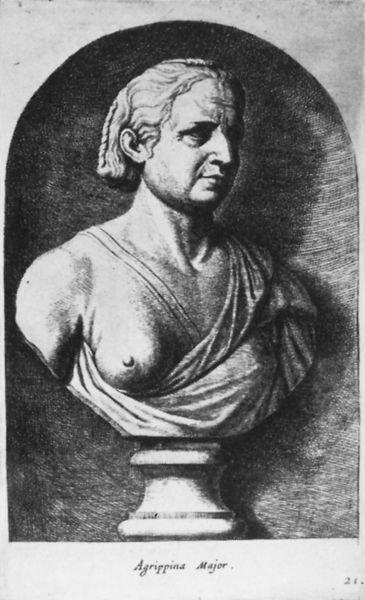
Titel: “Icones”, Skulpturenkatalog der Brüder Reynst
Institution: Amsterdam, Rijksprentenkabinett
Schlagwörter: nackt, schatten, umhang, weiß, brust, busen, frau, grau, marmor, mund, nase, ohr, profil, schwarz, zeichnung, tuch, alt, augen, falten, sockel, hals, figur, gewand, haare, kinn, schulter, schrift, bogen, grafik, büste, streifen, faltenwurf, nische, hässlich, stirnfalten, halbprofil, toga, kräftig, römisch, major, latein, nippel, ohne arme, krähenfüße, 21, agrippina, unerotisch